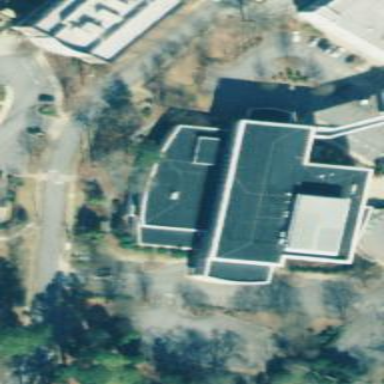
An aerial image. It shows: Hospital building.